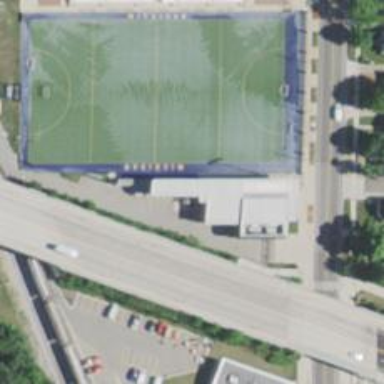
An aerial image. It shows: Field hockey pitch for leisure land sports.